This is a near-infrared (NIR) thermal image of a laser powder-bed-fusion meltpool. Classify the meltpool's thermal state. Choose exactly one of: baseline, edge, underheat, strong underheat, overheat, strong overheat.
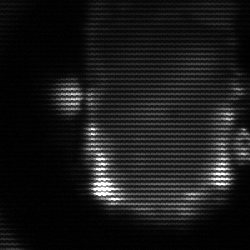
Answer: baseline